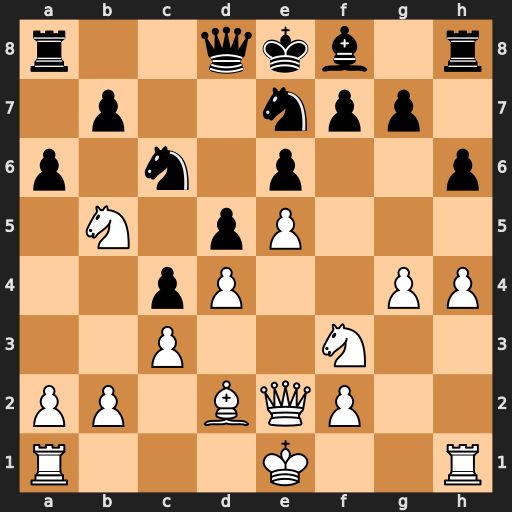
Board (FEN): r2qkb1r/1p2npp1/p1n1p2p/1N1pP3/2pP2PP/2P2N2/PP1BQP2/R3K2R
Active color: w
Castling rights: KQkq
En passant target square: -
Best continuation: Nd6+ Qxd6 exd6